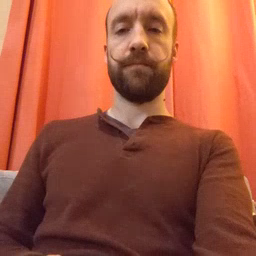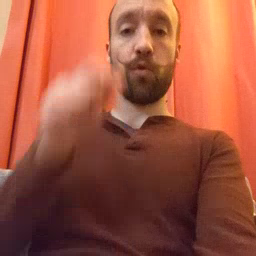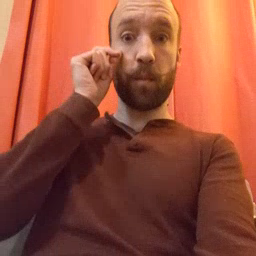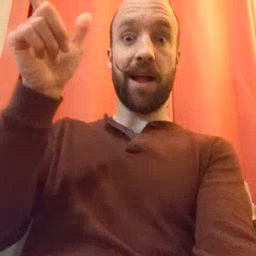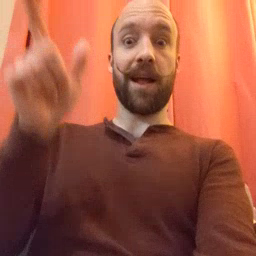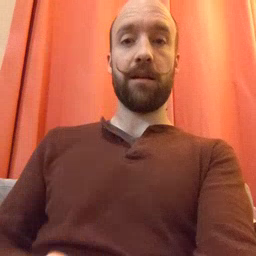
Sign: awake